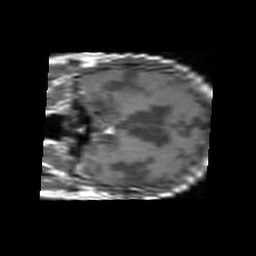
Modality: T1w
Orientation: coronal
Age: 75
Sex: male
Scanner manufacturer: philips
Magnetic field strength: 1.5 T
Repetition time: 0.55 s
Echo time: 0.015 s